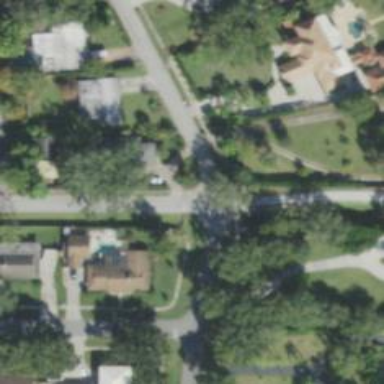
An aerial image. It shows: Residential road with sidewalk on the left.